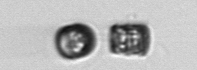
Label: Thalassiosira